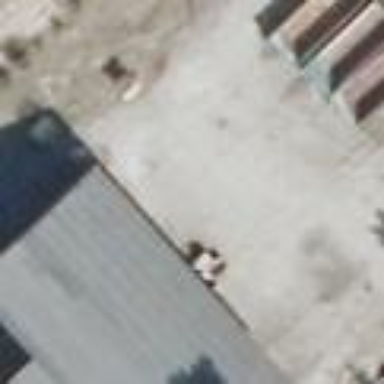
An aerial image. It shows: Industrial building.